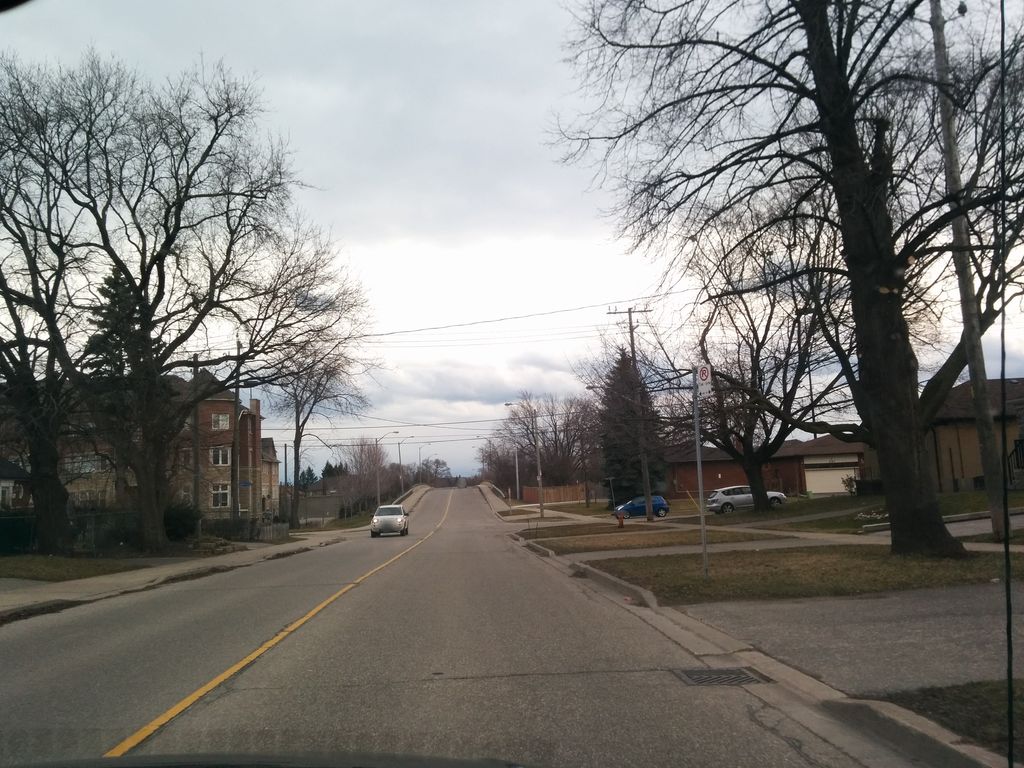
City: toronto